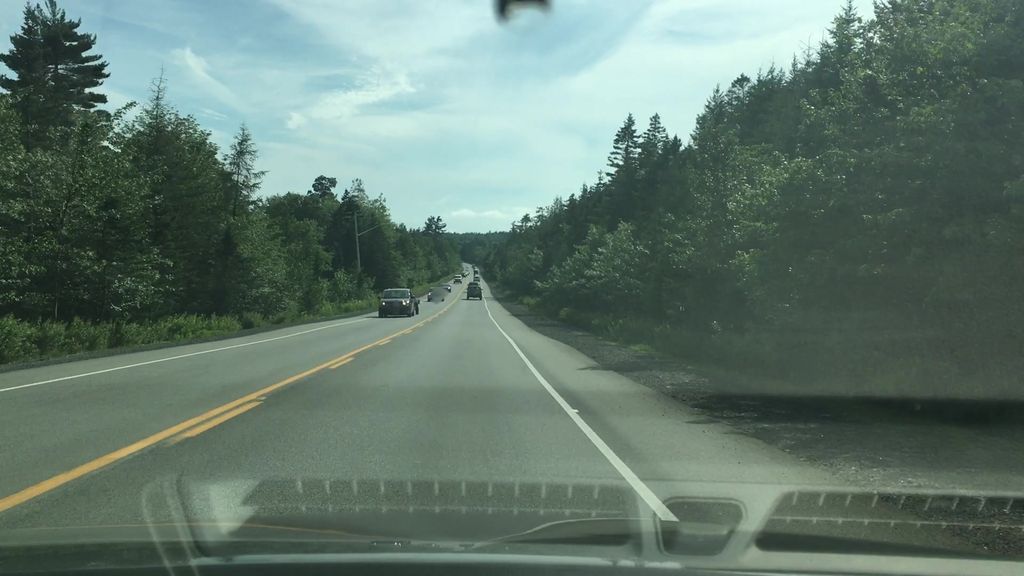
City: halifax